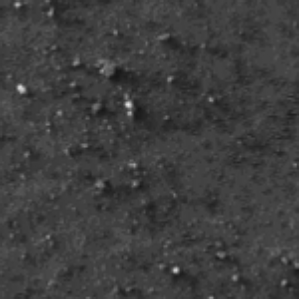
Label: frost